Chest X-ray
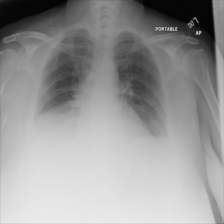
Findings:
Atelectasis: negative
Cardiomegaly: negative
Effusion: negative
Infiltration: negative
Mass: negative
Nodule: negative
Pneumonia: negative
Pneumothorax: negative
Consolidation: negative
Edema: negative
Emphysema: negative
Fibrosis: negative
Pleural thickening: negative
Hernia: negative